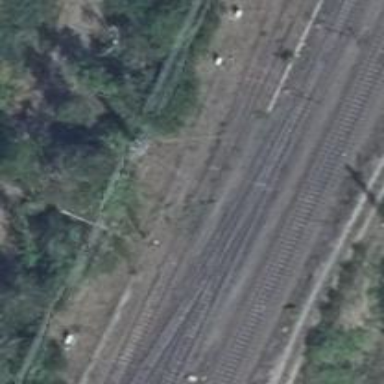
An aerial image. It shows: Railway switch.